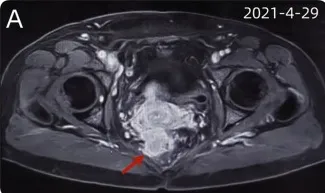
(A) The baseline abdominal MRI of the patient.
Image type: radiology (mri)